Interaction volume radius: 5 \u00c5
Interaction volume height: 25 \u00c5
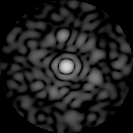
Disorder parameter: 0.8322